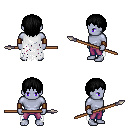
a pixel art fantasy rpg character, male body template, dark elf, purple skin, white tattered cape, magenta pants, black plain hairstyle, leather bracers, spear, four views (front, back, left, right), 2x2 character sprite sheet, small pixel art, hard edges, no anti-aliasing